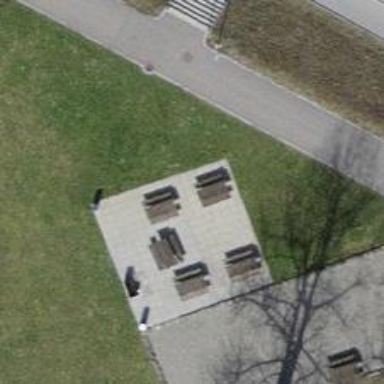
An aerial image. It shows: Picnic table located in leisure land area.